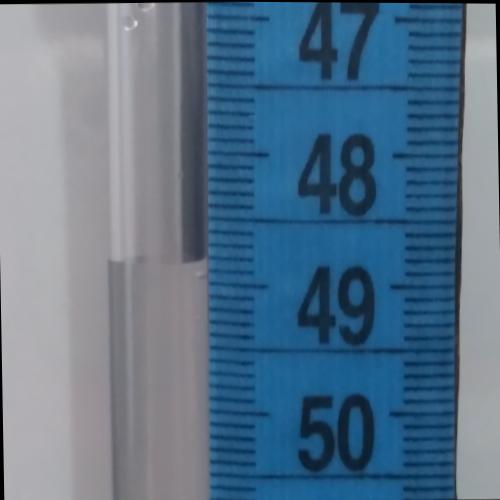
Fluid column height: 48.8 cm